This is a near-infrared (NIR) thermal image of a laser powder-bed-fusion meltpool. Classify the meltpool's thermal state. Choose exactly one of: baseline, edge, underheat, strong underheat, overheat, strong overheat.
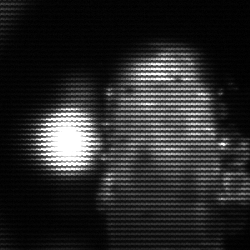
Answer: strong underheat